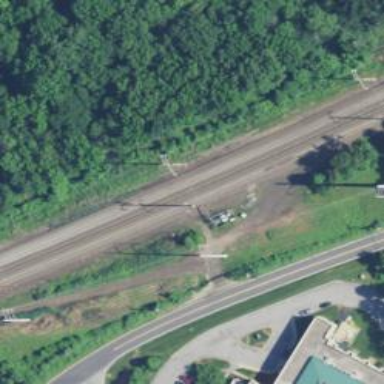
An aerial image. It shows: Railway with electrified contact lines.